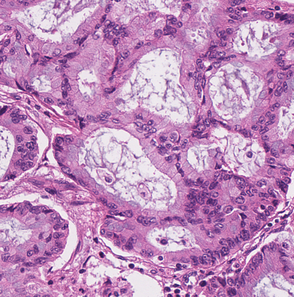
Tumor epithelial tissue: yes
Tumor-associated stroma tissue: yes
Normal tissue: no